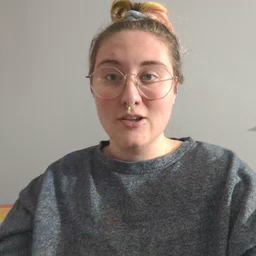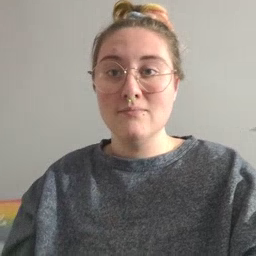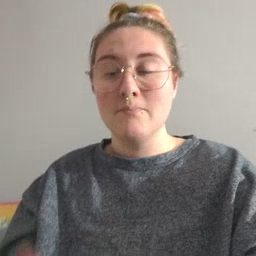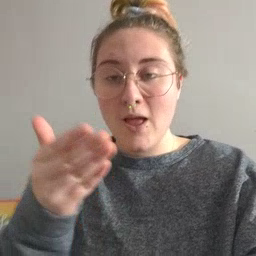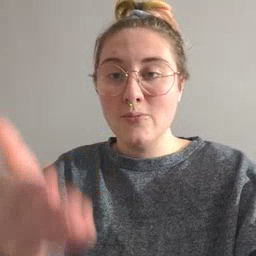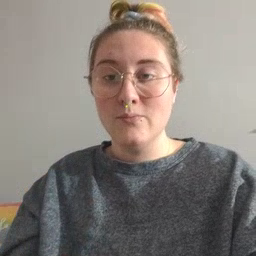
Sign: boat